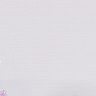
Metastatic tissue present: no